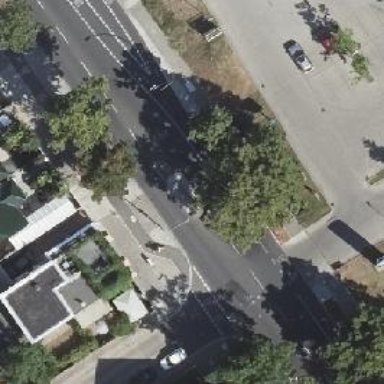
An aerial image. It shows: Primary highway with asphalt surface and cycle track on the right side.